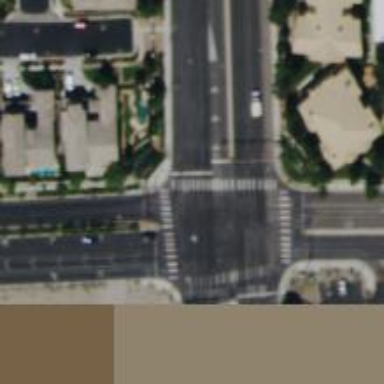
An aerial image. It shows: Solid stop line on the road.